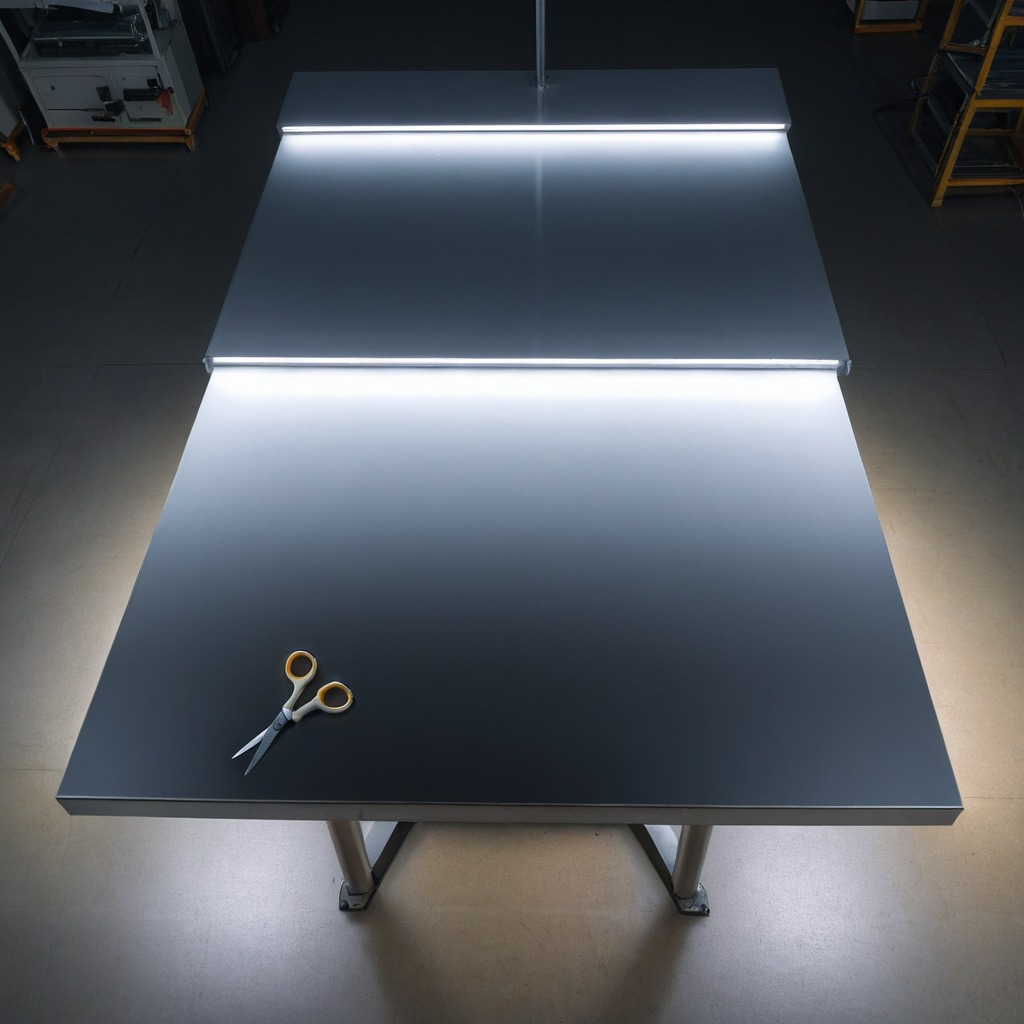
A scissor is lying on the tabletop.